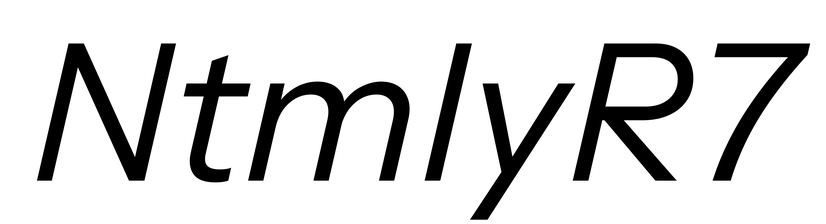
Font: InstrumentSans-Italic_Italic